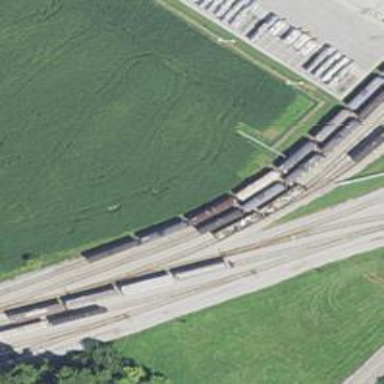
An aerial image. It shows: Rail spur service.